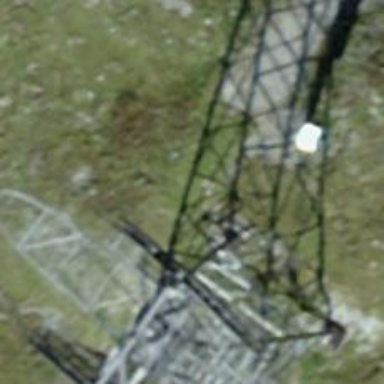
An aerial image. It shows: Pylon used for aerialway.